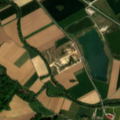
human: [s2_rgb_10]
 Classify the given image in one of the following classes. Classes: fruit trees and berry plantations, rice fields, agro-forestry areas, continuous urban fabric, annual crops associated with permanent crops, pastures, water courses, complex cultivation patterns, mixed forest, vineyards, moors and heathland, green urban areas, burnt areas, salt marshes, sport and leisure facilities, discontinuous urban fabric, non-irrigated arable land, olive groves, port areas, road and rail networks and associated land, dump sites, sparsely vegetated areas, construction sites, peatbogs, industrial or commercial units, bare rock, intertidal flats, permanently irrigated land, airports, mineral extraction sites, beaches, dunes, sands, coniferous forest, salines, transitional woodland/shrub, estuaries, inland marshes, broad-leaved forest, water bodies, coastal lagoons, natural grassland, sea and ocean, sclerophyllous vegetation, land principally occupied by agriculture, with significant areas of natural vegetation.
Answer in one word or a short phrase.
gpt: mineral extraction sites, non-irrigated arable land, complex cultivation patterns, broad-leaved forest, water bodies